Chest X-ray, PA view. Patient: 21 years old, sex M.
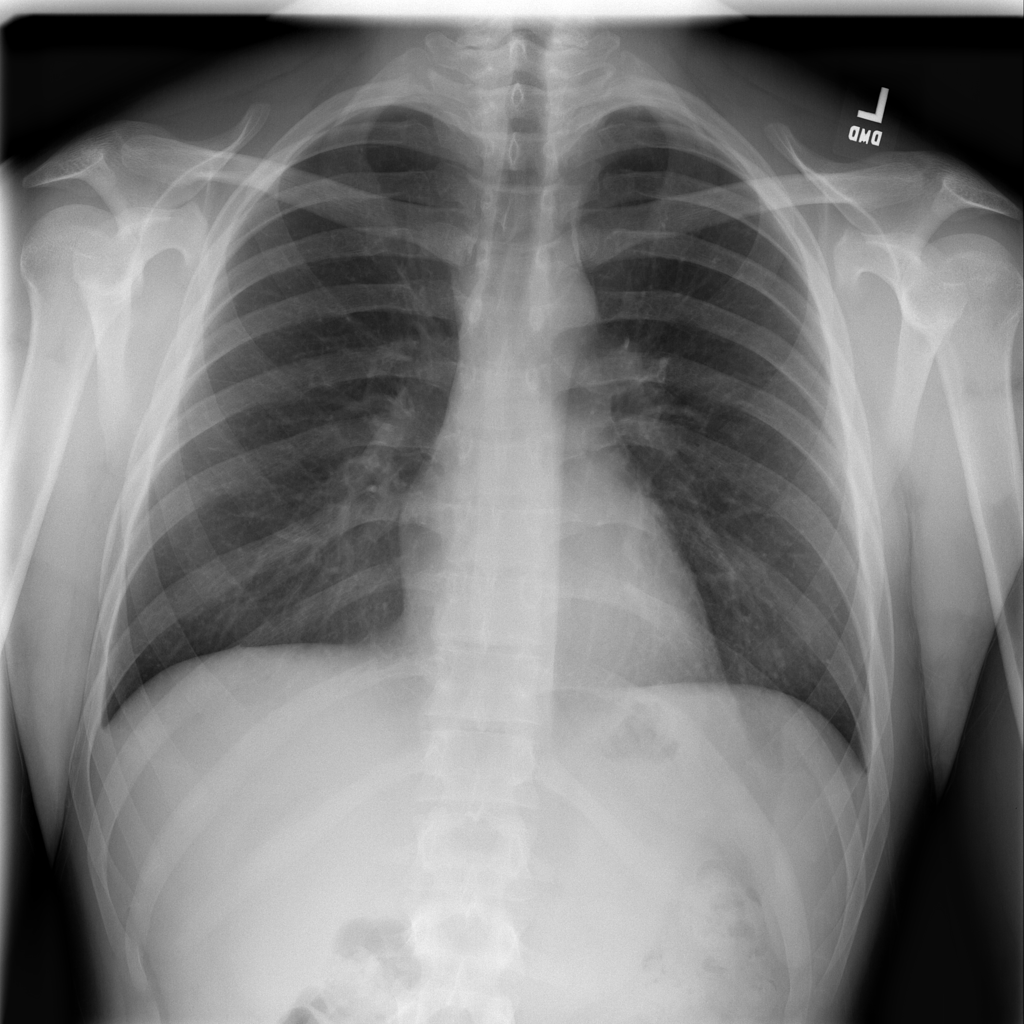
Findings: No Finding